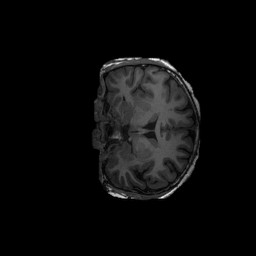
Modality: T1w
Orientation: coronal
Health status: ill
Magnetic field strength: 3 T